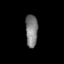
Tissue: skin
Cell type: Epithelial cells
Senescence score: 0.2638
Nuclear area (px): 391
Mean DAPI intensity: 123.399